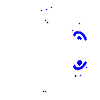
Particle: electron